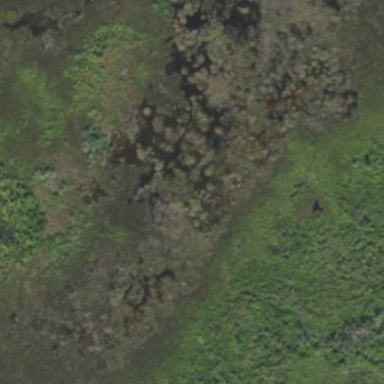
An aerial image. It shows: Saltmarsh wetland known for its saltwater marshes and halophytic herbaceous prairie plant community.